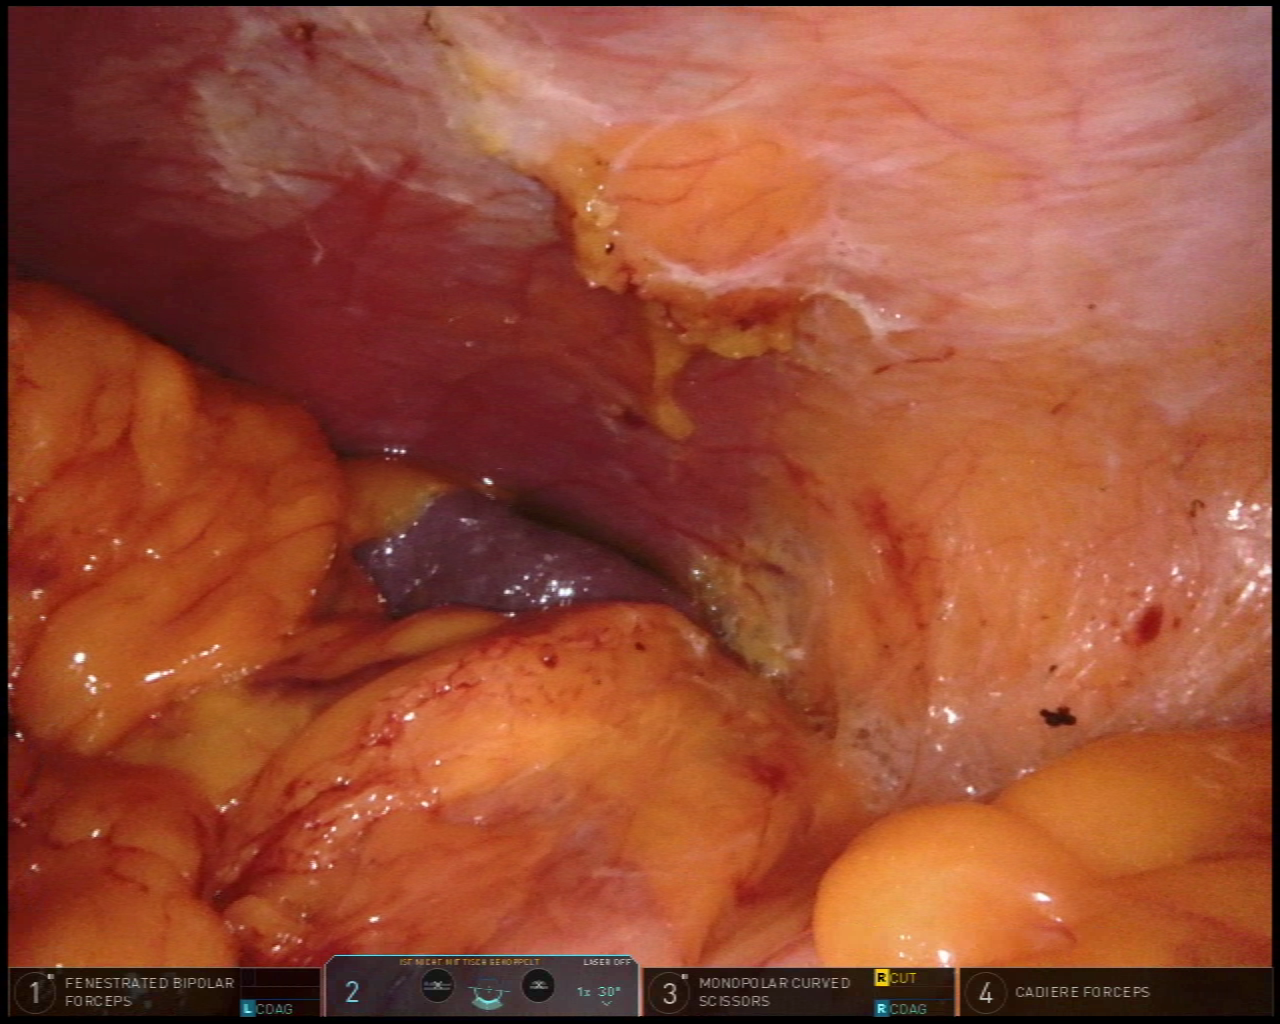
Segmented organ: spleen
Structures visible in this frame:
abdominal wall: yes
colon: yes
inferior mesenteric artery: no
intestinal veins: no
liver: no
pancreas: no
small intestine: no
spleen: yes
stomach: no
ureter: no
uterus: no
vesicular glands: no